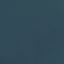
Label: SeaLake